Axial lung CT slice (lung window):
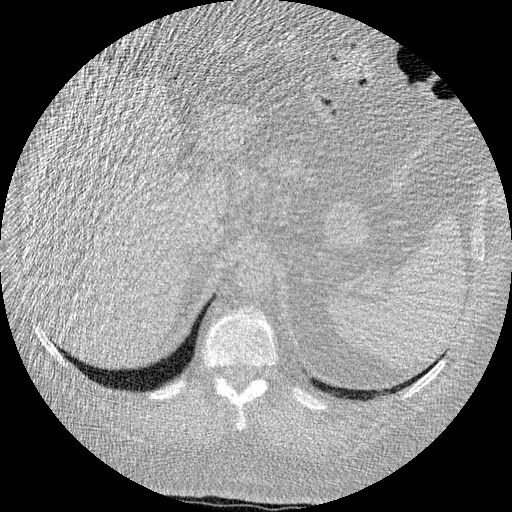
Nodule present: no